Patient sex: M
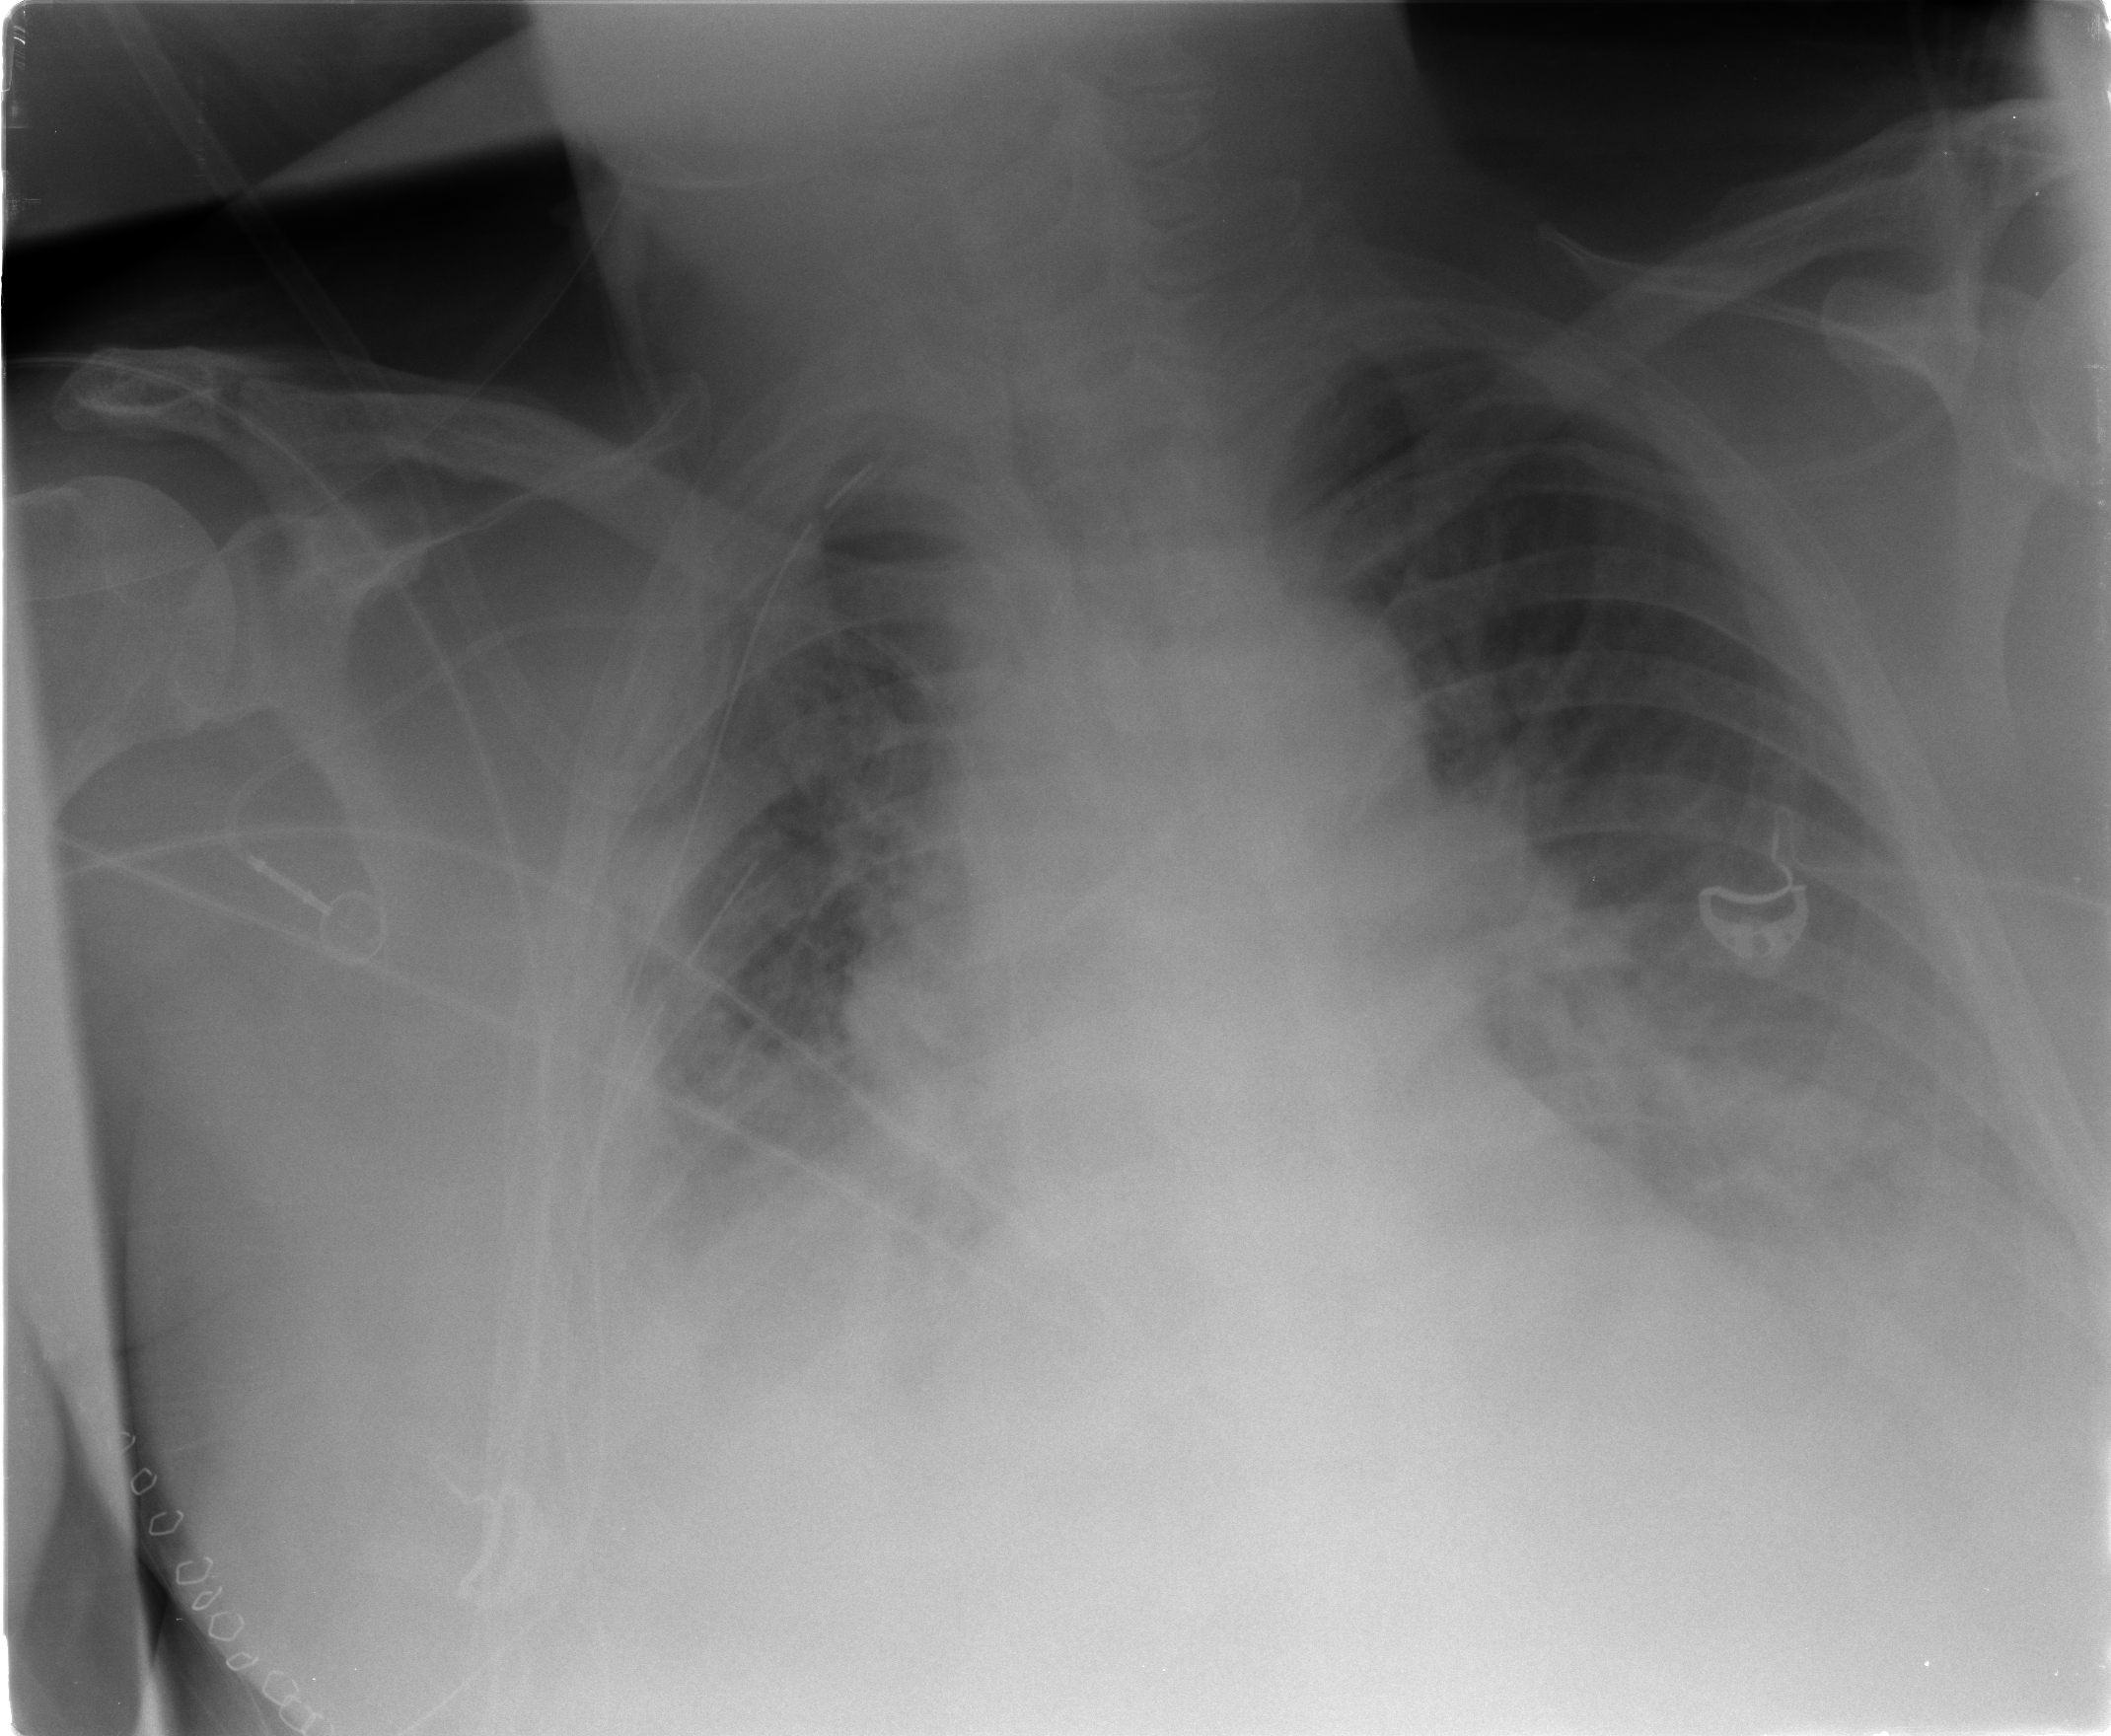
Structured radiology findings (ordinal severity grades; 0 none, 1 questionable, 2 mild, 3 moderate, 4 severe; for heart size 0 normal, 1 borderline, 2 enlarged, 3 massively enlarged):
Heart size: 0
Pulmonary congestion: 2
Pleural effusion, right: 3
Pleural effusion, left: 2
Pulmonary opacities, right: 2
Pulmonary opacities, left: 0
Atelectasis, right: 3
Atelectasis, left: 2